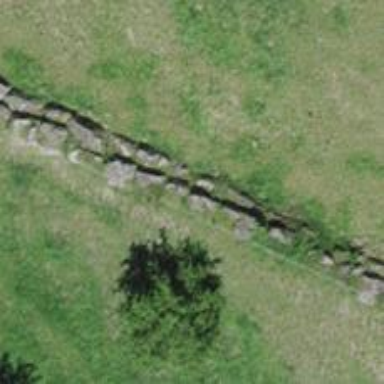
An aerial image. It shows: Retaining wall.